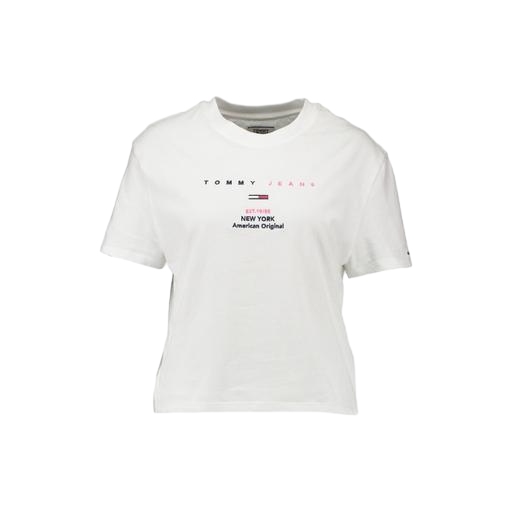
multicolor women’s white large t-shirt, white woman's tee, women's tee, white background